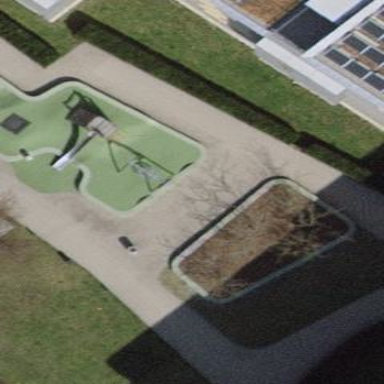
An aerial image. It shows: Flowerbed.